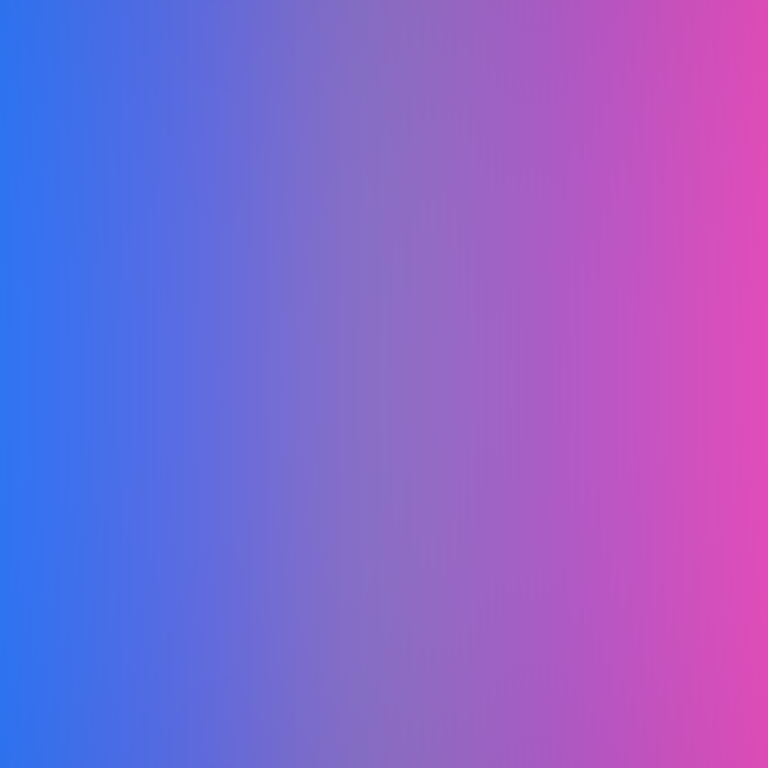
Abstract light effect, smooth gradient from blue to pink, calm atmosphere, soft glow, no room, no furniture, no objects.